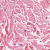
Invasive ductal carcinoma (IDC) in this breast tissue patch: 0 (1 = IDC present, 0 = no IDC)